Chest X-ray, PA view. Patient: 49 years old, sex M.
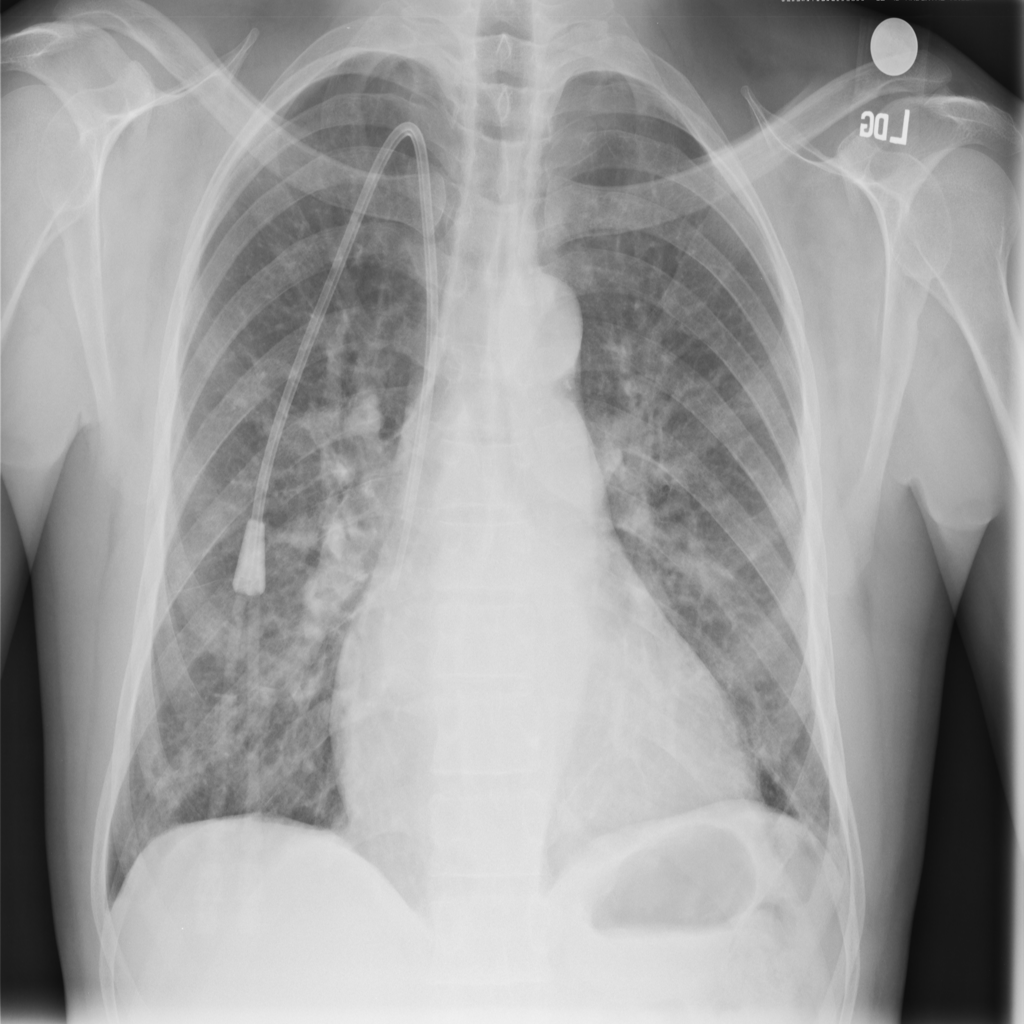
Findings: Atelectasis